Question: I'm using Entity Framework 6 to retrieve an entity which has several navigation properties to deep nested entities. I'm facing a huge performance impact which has been highlited by logging Entity Framework's requests. I have hundred of records in my deepest entity (Geocoordinate) and retrieving a Session entity takes up to 8 seconds (I'd like less than 1 sec).
Here's a Gist sample of the log:
<URL>
Here's my code:
'''
using (var context = new ModelContainer())
{
context.Database.Log = msg => Trace.WriteLine(msg);
var session= await
context.SessionSet.FirstOrDefaultAsync(a => a.Identifier == sessionIdentifier);
var result = await Json(session).ExecuteAsync(new CancellationToken());
return ResponseMessage(result);
}
'''
I'm retrieving the red entities of my model (notice the only one-to-many relation between Route and Geoposition):

(Link to large size image: <URL>
I've tried disabling lazy loading and use Include to eager load my entities but it's even worse, I've reached the SQL Server timeout.
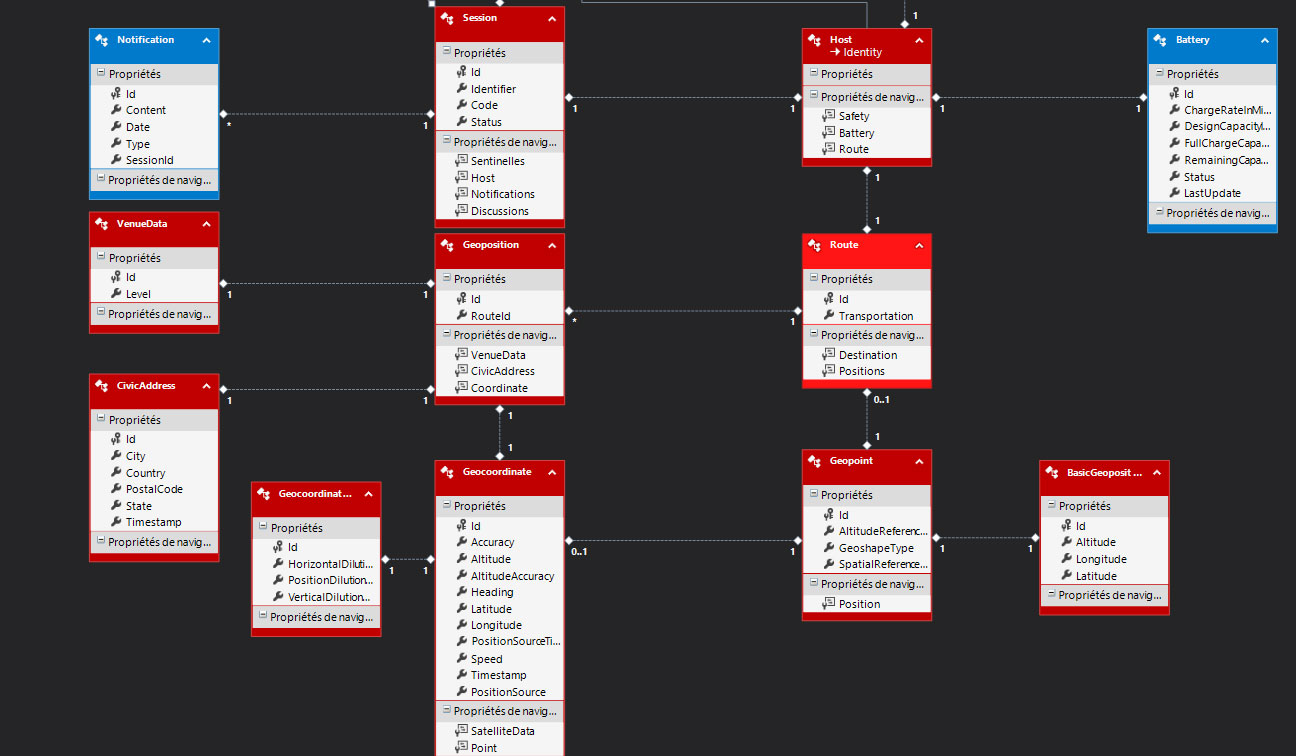
Answer: The reason that the entity is taking so long to load is that you're suffering from a classic select N+1 problem.
As you already seem to be aware Entity Framework by default lazy-loads all navigation properties by creating a dynamic proxy object around them. If it detects that the proxy is accessed (i.e. you follow the navigation property) then it issues a query to the database to actually go off and fetch the data. The reason that this has a performance impact is that each database query that gets executed has a certain overhead associated with it (e.g. the latency to the database server), and therefore the best option is to execute a single query that brings back all of the data you need in one go rather than separate queries for each individual entity.
When it comes to collection properties (e.g. your 'Route -> Geoposition' relation) then things get even worse because Entity Framework will generate a separate select for item in the collection. This is why you're seeing so many hundreds of queries in your log.
> I've tried disabling lazy loading and use Include to eager load my
entities but it's even worse, I've reached the SQL Server timeout.
Using the 'Include' method is the correct approach to eagerly-load a navigation property as part of the initial query. If after 'Include'ing the relevant navigation properties you still find your query is taking too long to execute you should look at the execution plan of the query to see where the performance problem lies. Post another question if you need help analyzing it.